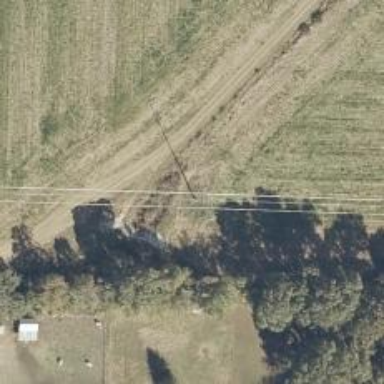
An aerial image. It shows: Power pole.